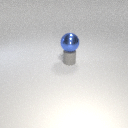
large blue metal sphere above small gray rubber cylinder